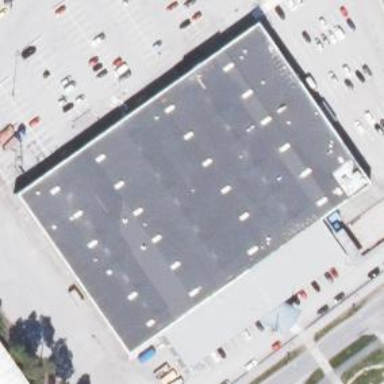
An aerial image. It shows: Commercial building.